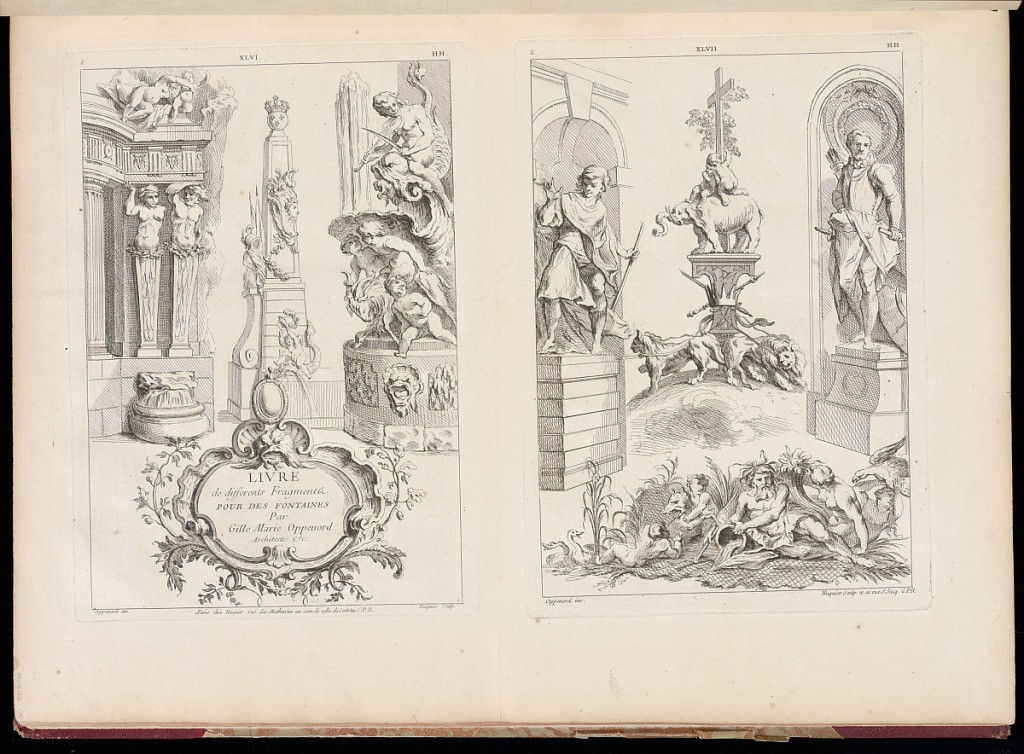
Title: Title Page
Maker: Gilles-Marie Oppenord, French, 1672–1742
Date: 1749-1761
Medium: Etching and engraving on laid paper
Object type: Bound print
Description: Page with two plates printed next to one another. The left plate is a title page with the text printed in the center of a cartouche at the bottom of the plate. Both plates contain sculpted elements for fountains to be placed in niches, in the center of squares, or as bas-reliefs, and include motifs such as terms, putti, dolphins, lions, elephants, religious figures, and river gods. Both plates are signed and numbered.